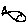
Label: fish